Interaction volume radius: 5 \u00c5
Interaction volume height: 50 \u00c5
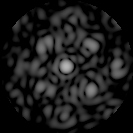
Disorder parameter: 0.4838